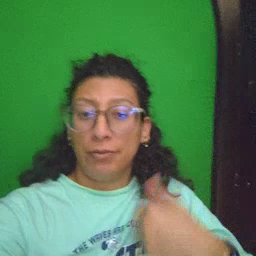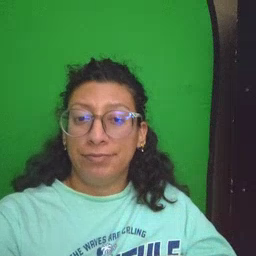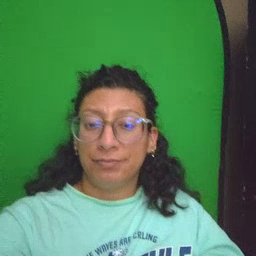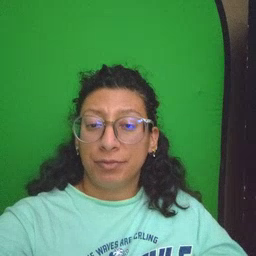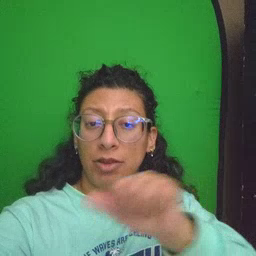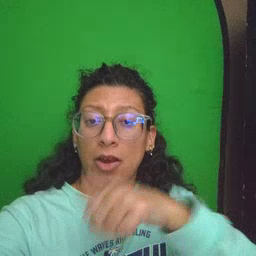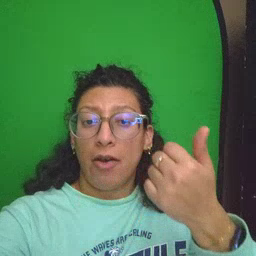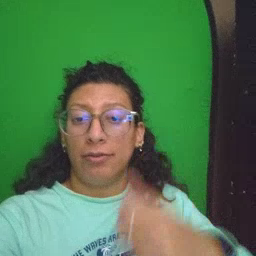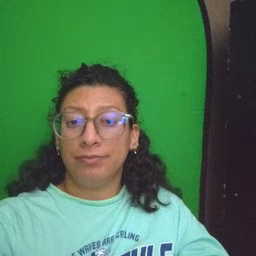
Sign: another